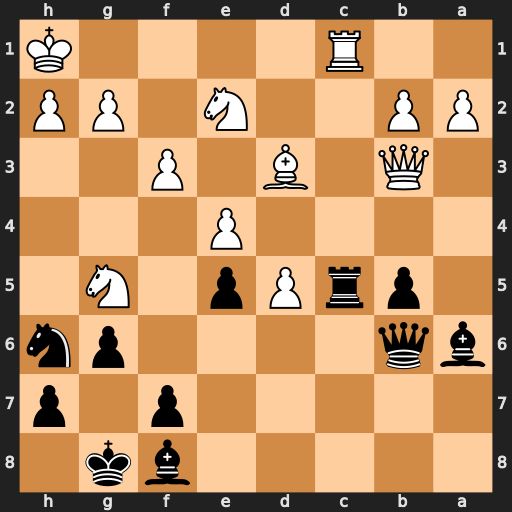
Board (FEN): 5bk1/5p1p/bq4pn/1prPp1N1/4P3/1Q1B1P2/PP2N1PP/2R4K
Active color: b
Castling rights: -
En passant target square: -
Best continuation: Rxc1+ Nxc1 Qe3 Ne2 Qxg5